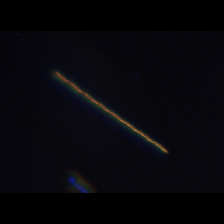
Taxon: Psuedo-nitzschia
Group: Diatoms